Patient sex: M
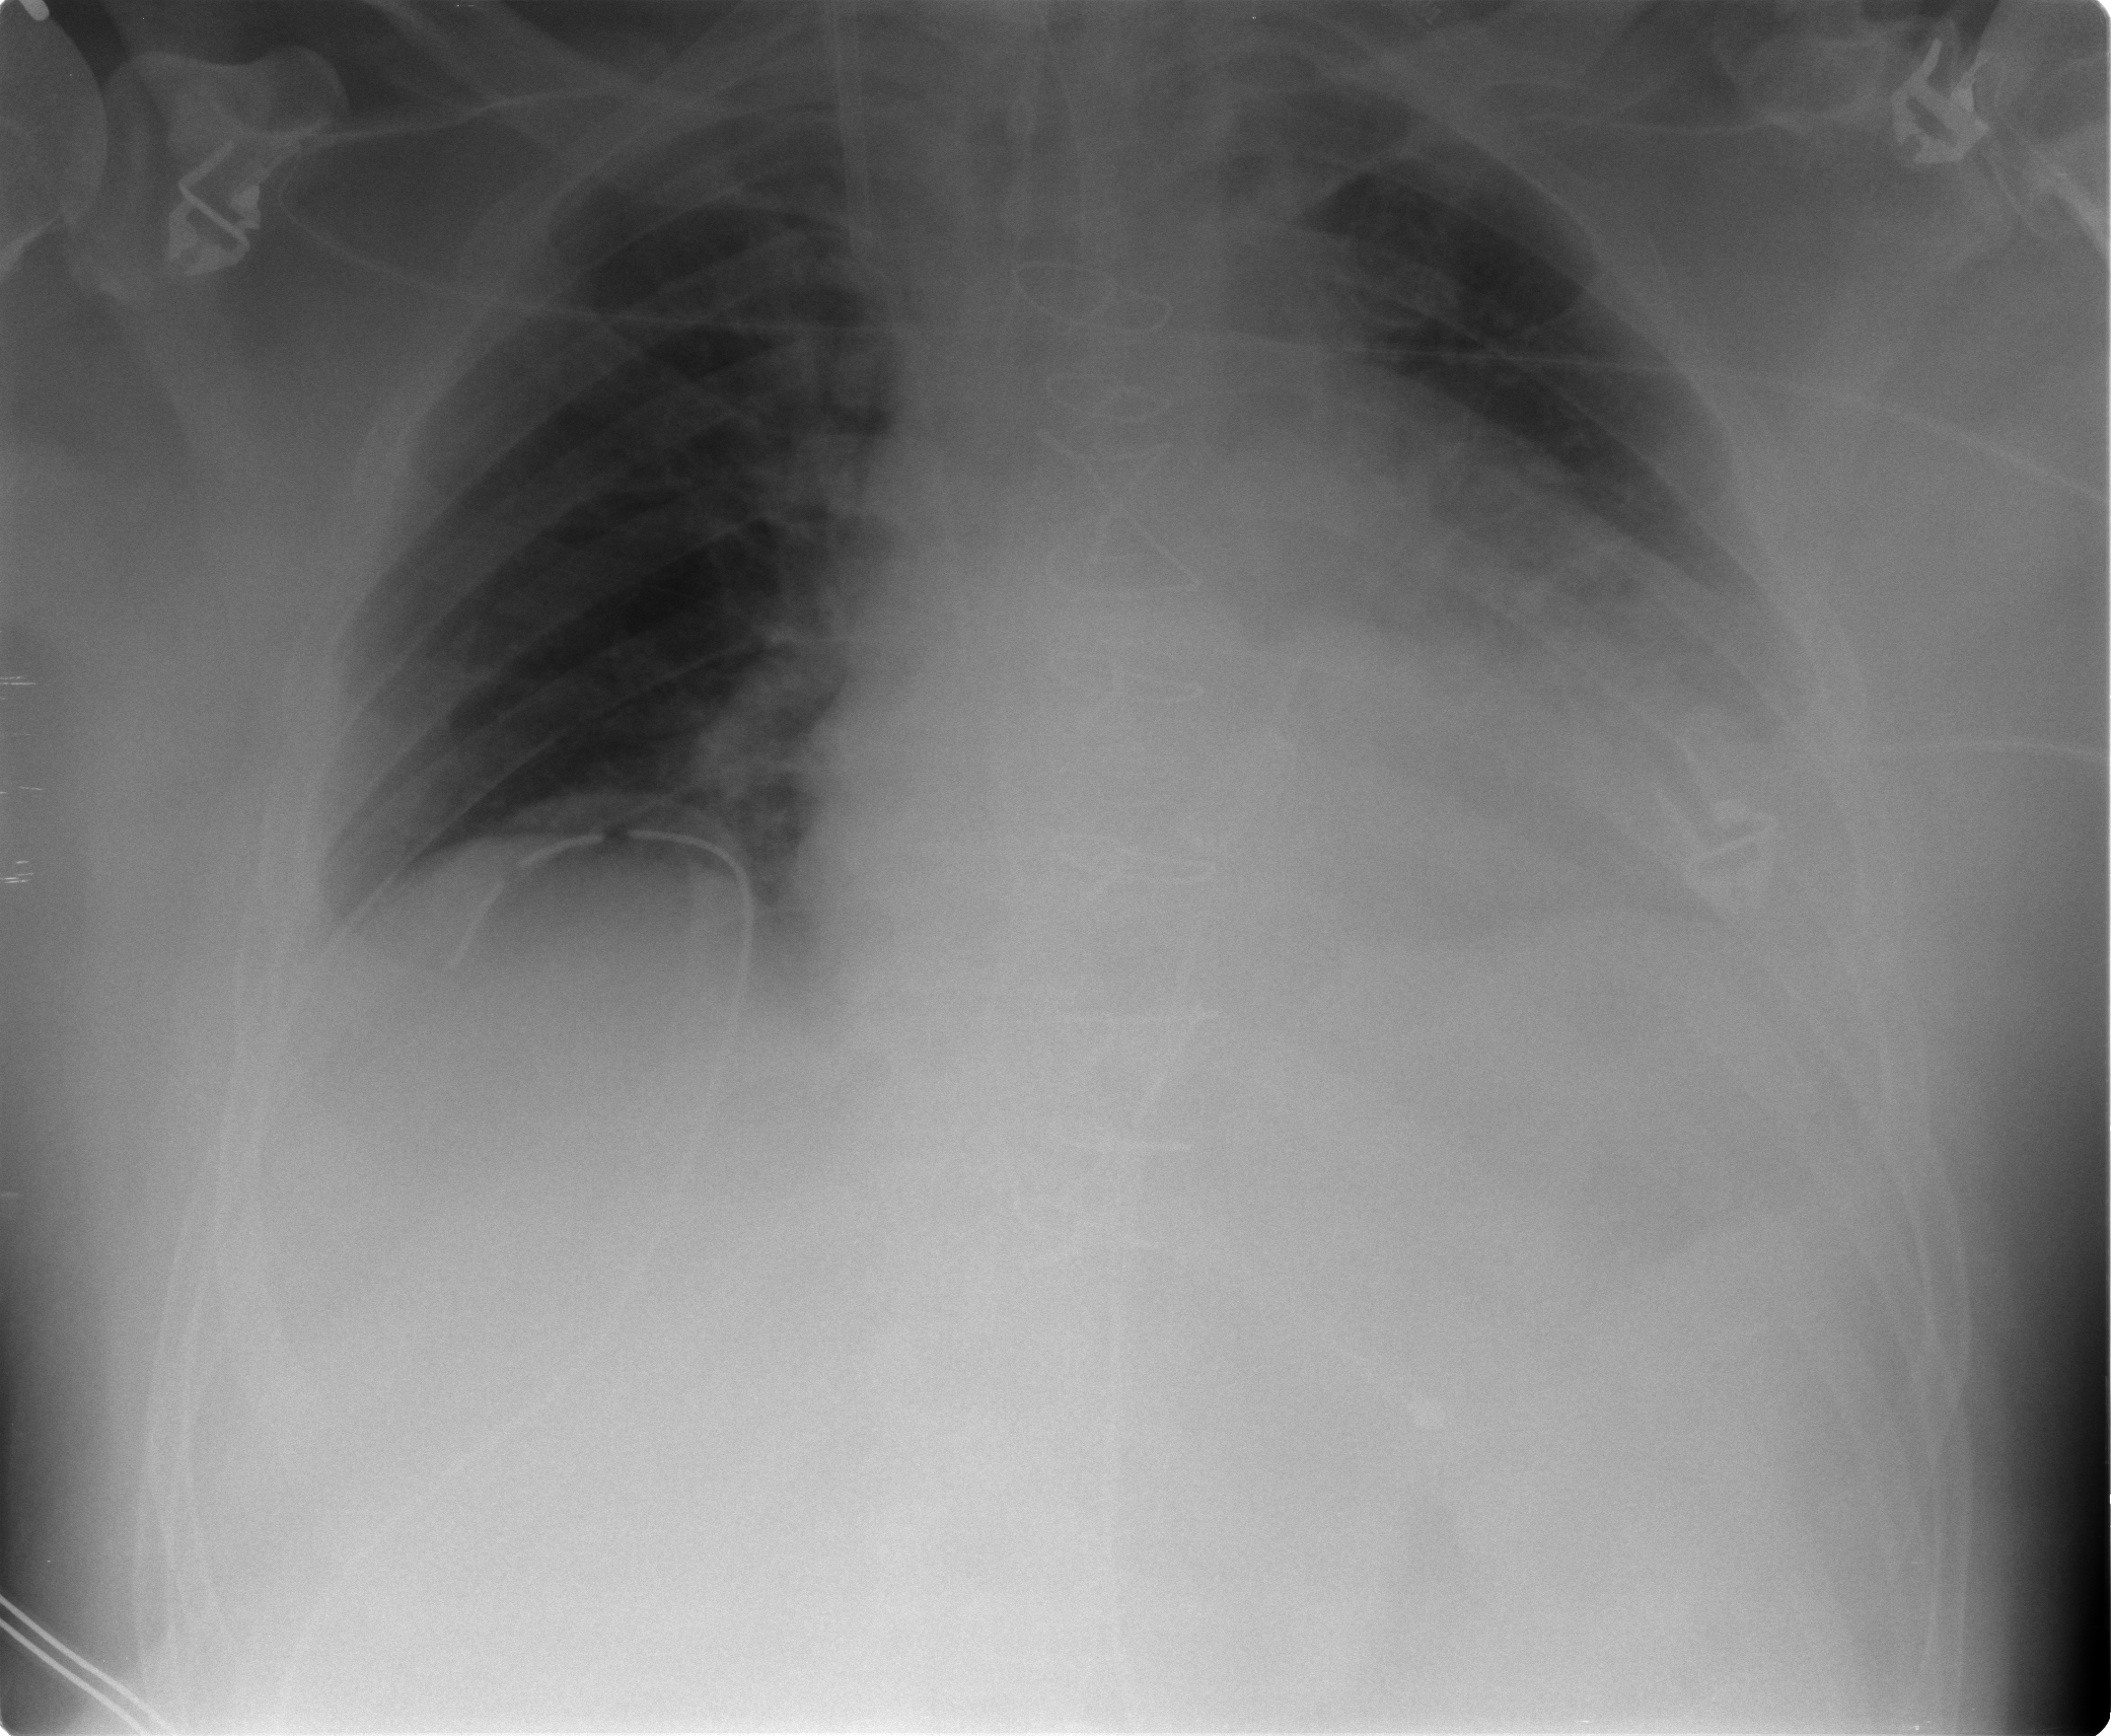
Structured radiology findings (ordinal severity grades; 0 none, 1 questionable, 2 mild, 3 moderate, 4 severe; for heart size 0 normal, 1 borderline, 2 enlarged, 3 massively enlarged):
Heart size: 1
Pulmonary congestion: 0
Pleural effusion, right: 0
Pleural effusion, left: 1
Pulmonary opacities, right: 0
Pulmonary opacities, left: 0
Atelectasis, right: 0
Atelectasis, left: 1